Question:
Is there any chance of getting this above switch implemented? Any reference source would be helpful.
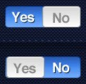
Answer: You can create Custom switch button with the Help of image. Create a switch button (Set Alpha below to 1) and place a image above UISwitch it will work perfect.
<URL>
<URL>
<URL>